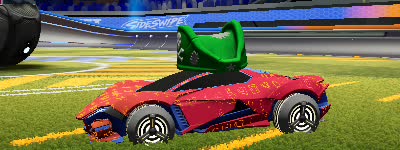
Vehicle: werewolf